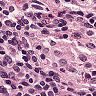
Metastatic tissue present: no